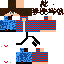
A male human skin with medium skin, wearing brown long hair dressed in a blue hoodie and red pants, featuring a closed mouth.